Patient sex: M
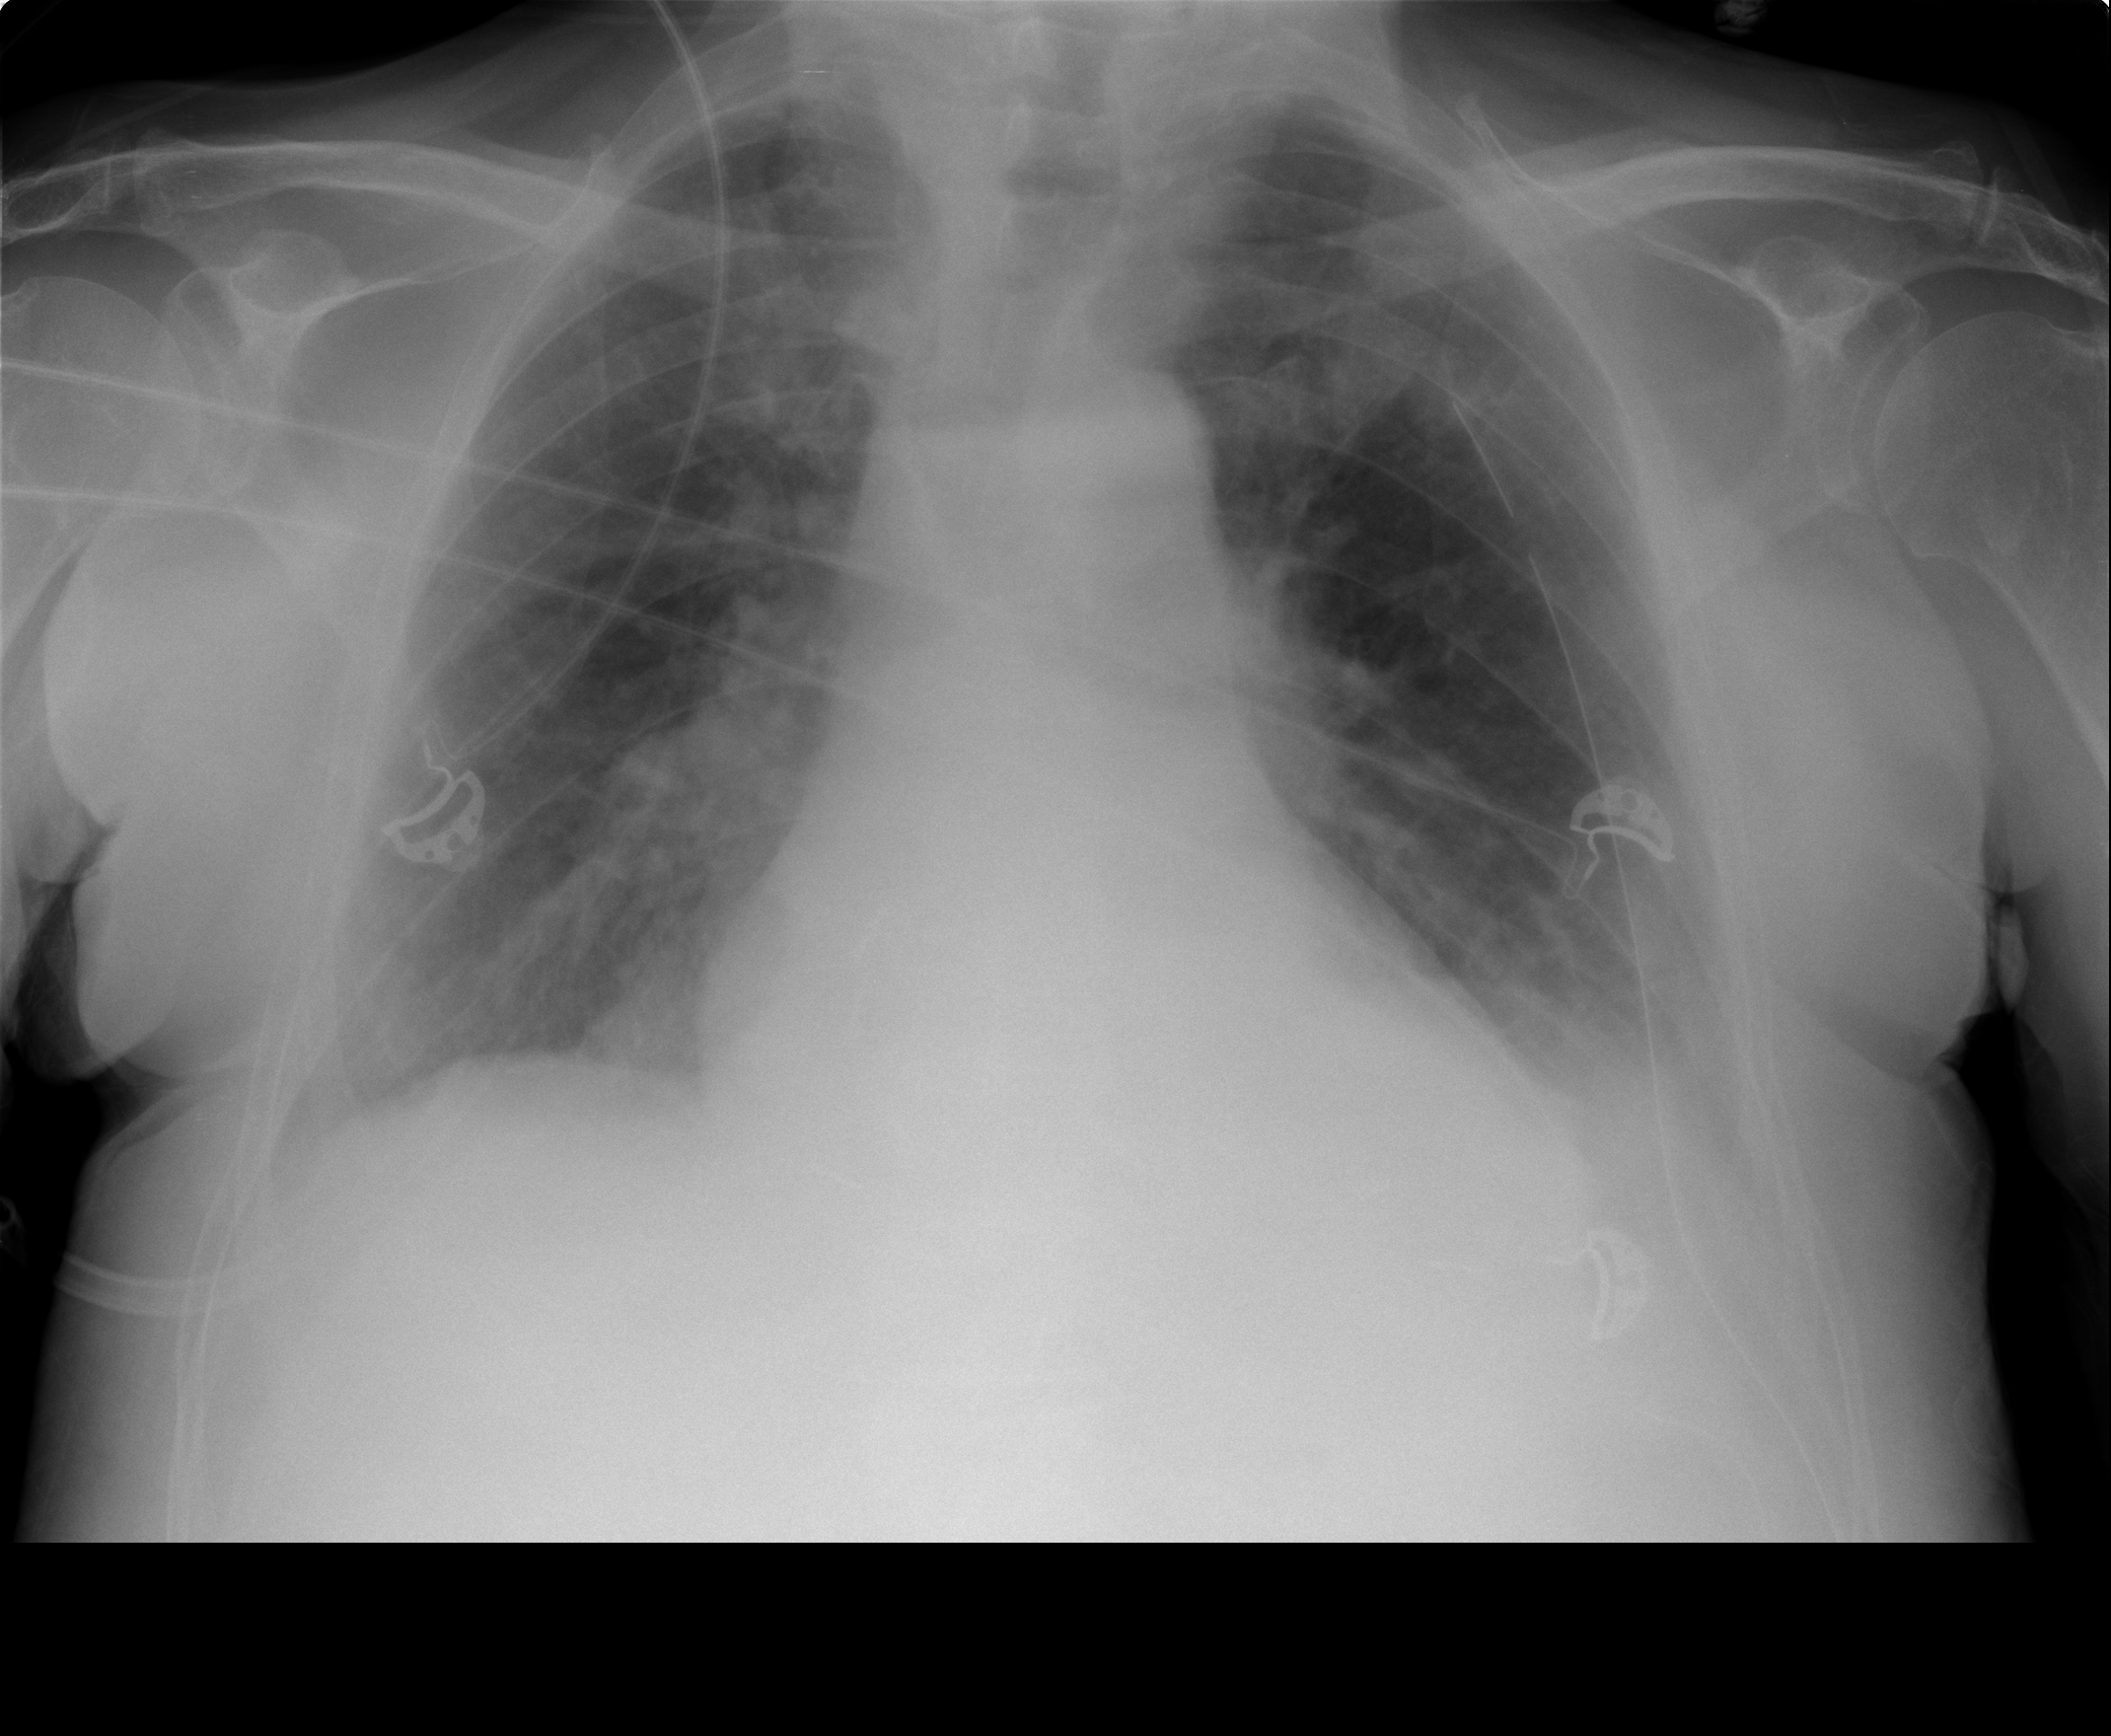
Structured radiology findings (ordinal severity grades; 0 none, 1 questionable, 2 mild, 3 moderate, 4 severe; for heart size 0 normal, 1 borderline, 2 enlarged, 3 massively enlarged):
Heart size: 1
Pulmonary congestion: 0
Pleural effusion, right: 1
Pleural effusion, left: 2
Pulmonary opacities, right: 0
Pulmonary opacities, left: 0
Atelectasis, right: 2
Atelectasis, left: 2